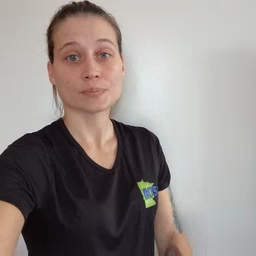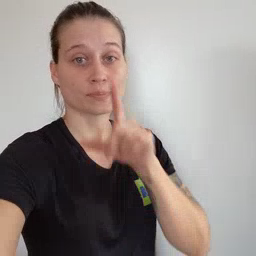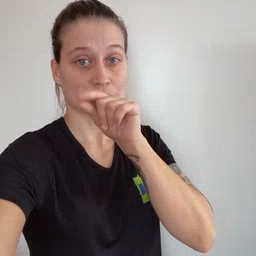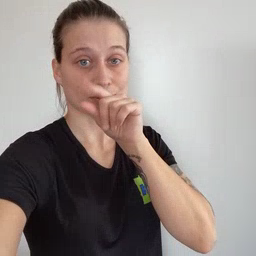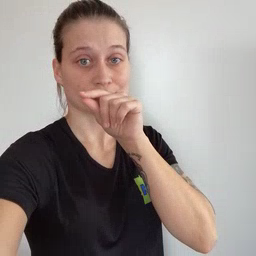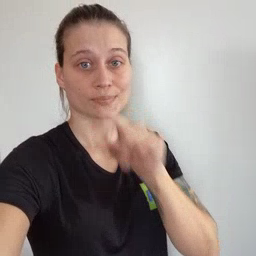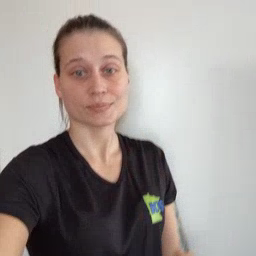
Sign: bird